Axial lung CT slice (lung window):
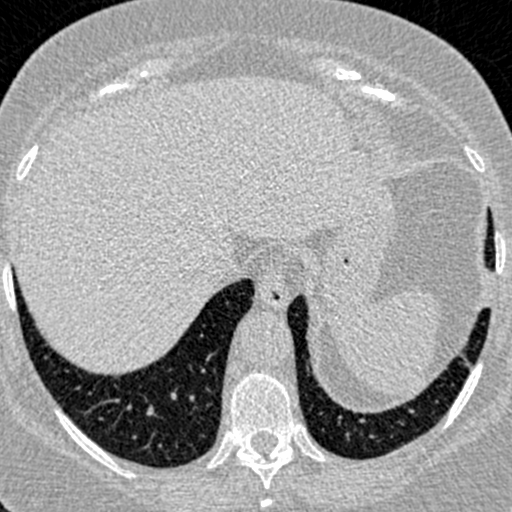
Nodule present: no